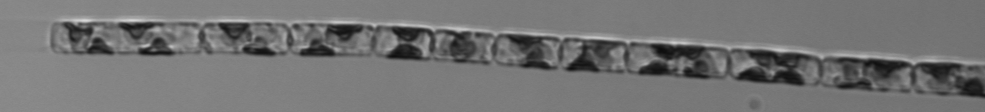
Label: Guinardia_delicatula